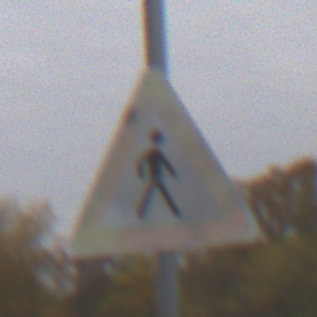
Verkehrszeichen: FussgaengerLinks
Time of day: Midday
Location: Outdoor (Suburban)
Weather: Overcast
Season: NotSpecified
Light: Natural